Question: I have 2 buttons created by only using
'''
table.addActor(new TextButton("Test Button_1", skin));
table.addActor(new TextButton("Test Button_2", skin));
'''
How do I remove Test Button_1 or would I have to clear the table in general?

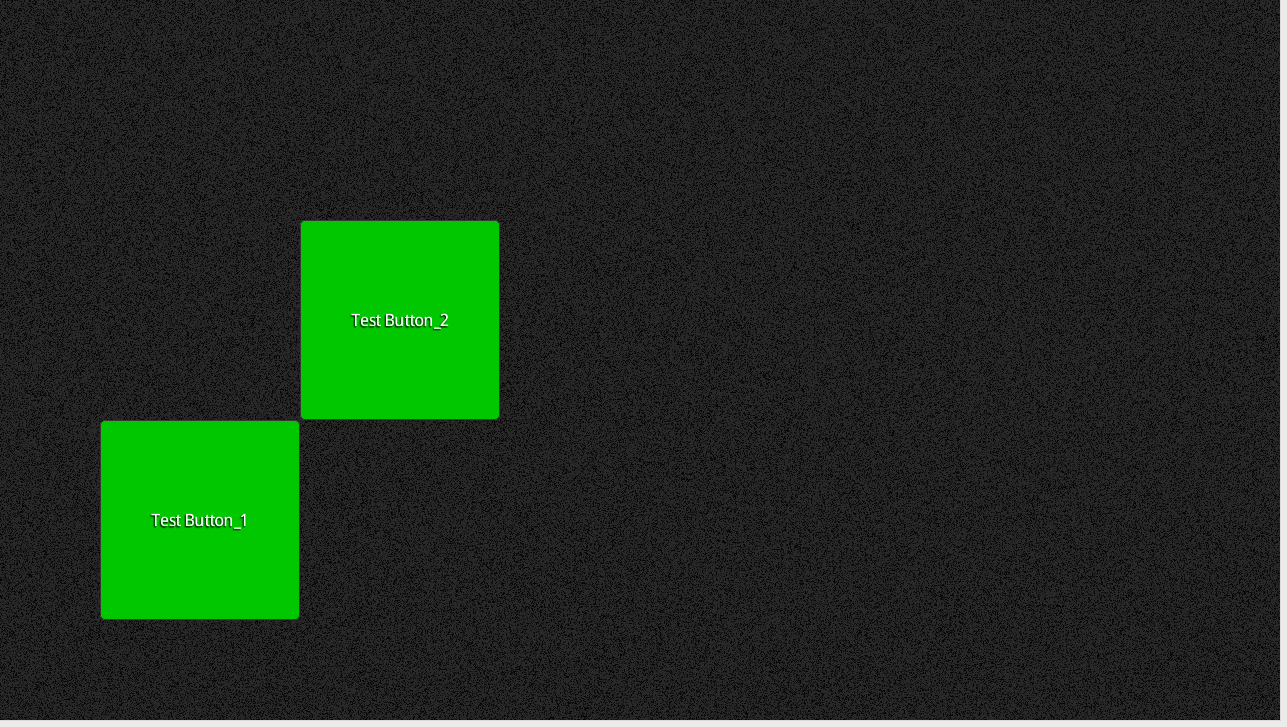
Answer: To remove a widget from a layout widget (lw) you get the index for that widget on your lw & :
'exampleTable.getChildren().removeIndex(index)';